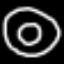
Label: donut